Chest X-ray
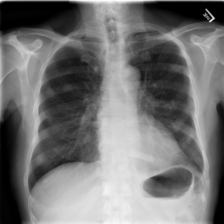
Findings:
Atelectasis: negative
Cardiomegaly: negative
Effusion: negative
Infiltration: negative
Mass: negative
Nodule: negative
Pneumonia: negative
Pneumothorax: negative
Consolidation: negative
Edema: negative
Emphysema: negative
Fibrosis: negative
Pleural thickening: negative
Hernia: negative